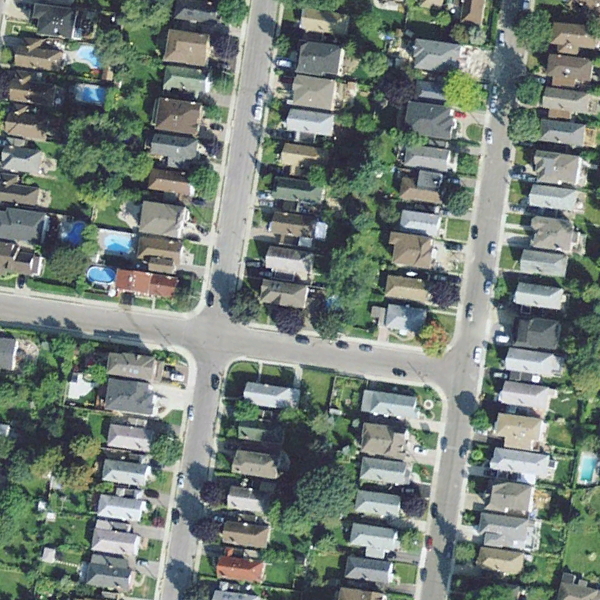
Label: DenseResidential